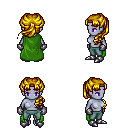
a pixel art fantasy rpg character, female body template, dark elf, purple skin, green cape, teal pants, blonde princess hairstyle, metal gloves, metal boots, four views (front, back, left, right), 2x2 character sprite sheet, small pixel art, hard edges, no anti-aliasing